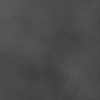
Atmospheric dust classification: dusty